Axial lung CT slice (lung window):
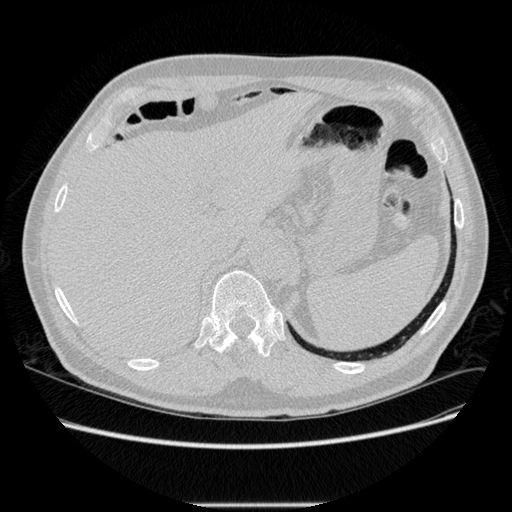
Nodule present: no